Question: I have a nonlinear curve (found using bicubic interpolation; see below) that describes the transformation of intensity values from the target image to reference image values. (Apologies if I'm not using the correct terminology here).
What is the best way of applying this curve to the target image?
I am basically looking for the fastest way to achieve this;
'''
for i = 1:length(curve)
I(I==i) = curve(i);
end
'''
which is fairly slow.

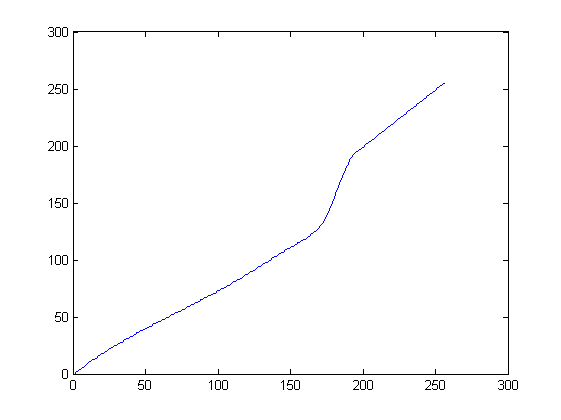
Answer: Your curve function as look-up table, the simplest way to execute look up table is:
'''
lookuptable=[ 9 8 7 6 5 4 3 2 1 0 ];
I=[ 1 3 4;
5 3 8];
Itransformed=lookuptable(I)
'''
Notice that the index of the lookuptable is accessed by the value of the pixel.
So if the pixel value range is 0-255, first you should use lookuptable with size of 256 use, and second remember to compensate the fact that matlab index is 1:256 so use:
'''
Itransformed=lookuptable(I-1);
'''